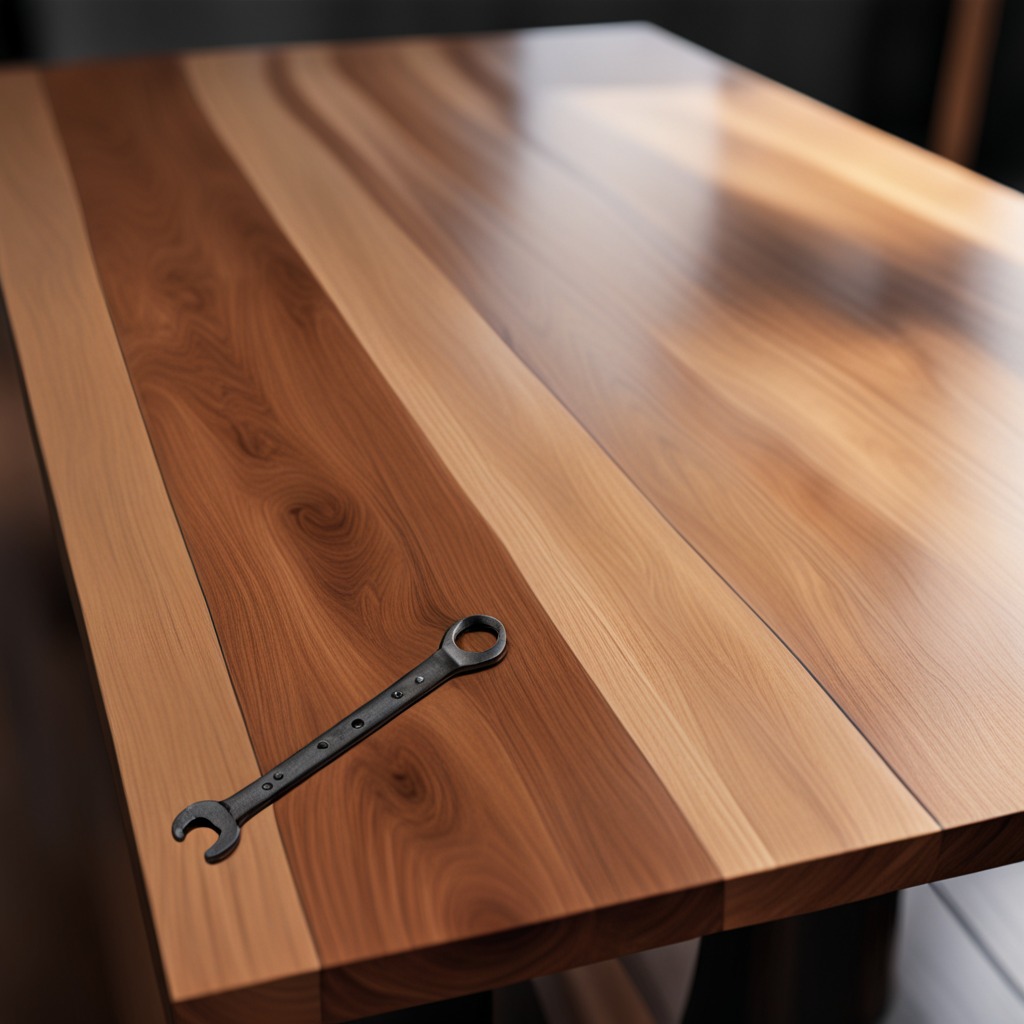
A wrench is lying on the wooden table in a carpentry studio.